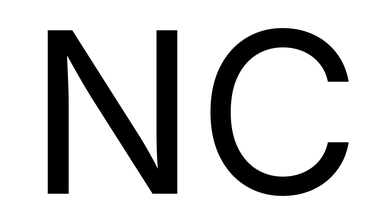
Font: Inter_Regular